Question: anybody know any .Net freeware control for color selection (color dialog) that supports RGB, HSL and CMYK color models.
I'm looking for something like this.

Thanks.
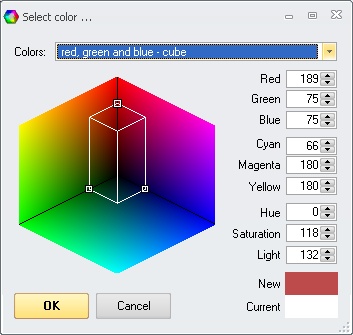
Answer: Not exactly the same, but a very good color picker I found was at CodeProject. I use this one without problems in one of my applications:
<URL>
These two support all the three color models you want:
<URL>
<URL>
Although the first is better looking and is better in functionality.